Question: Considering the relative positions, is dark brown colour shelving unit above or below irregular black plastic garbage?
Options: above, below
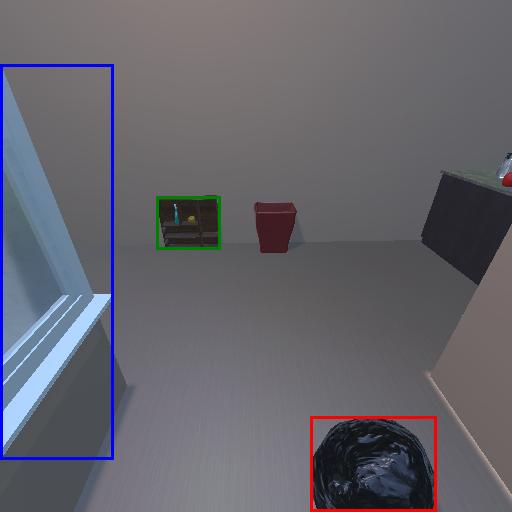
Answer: above